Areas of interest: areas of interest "New Star Libo Basketball Theme Park"
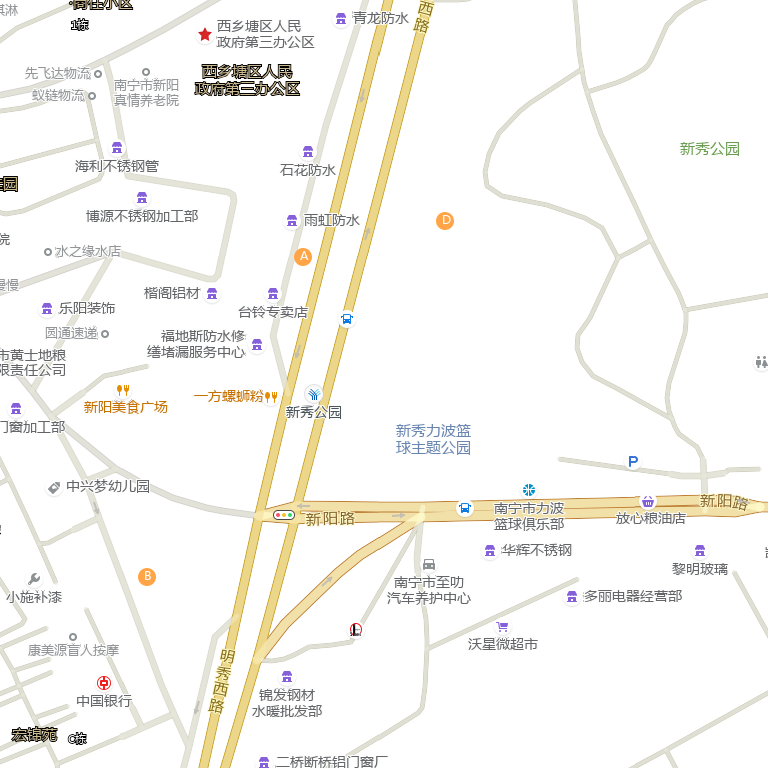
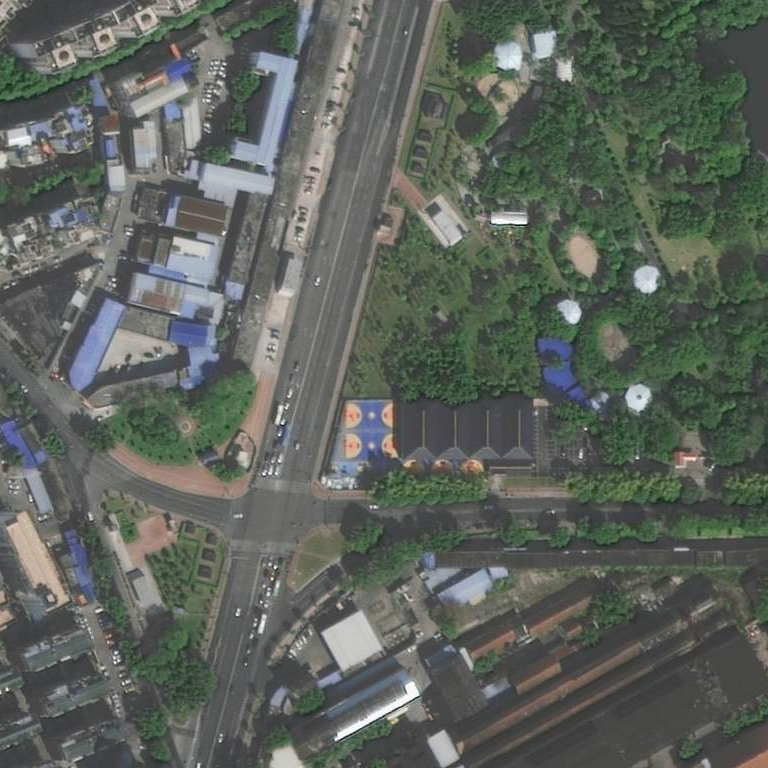